Question: I have a connection pool in Glassfish 3.1 to connect to SqlServer 2008 Express, this pool works fine, but when Glassfish is restarted, the connection pool can't ping and stops working. To work again, I go to pool configuration->aditional properties and change host name (ex. localhost to 127.0.0.1), as you can see in this screen.
I've noticed this problem just happens when my application is deployed before server restart... If my application isn't deployed and I restart server, no problem happens when I try to ping the pool. Looking at log file, I can see these warnings at deployment:
'''
[#|2012-06-22T17:24:48.<PHONE>|WARNING|null|null|_ThreadID=1;_ThreadName=Thread-2;|Record begin marker is not a proper value so using default.|#]
[#|2012-06-22T17:24:48.<PHONE>|WARNING|null|null|_ThreadID=1;_ThreadName=Thread-2;|Record end marker is not a proper value so using default.|#]
[#|2012-06-22T17:24:48.<PHONE>|WARNING|null|null|_ThreadID=1;_ThreadName=Thread-2;|Log Format field separator is not a character so using default.|#]
[#|2012-06-22T17:25:20.<PHONE>|WARNING|glassfish3.1.1|org.eclipse.persistence.session.file:/home/hudson/projetos/ERP-HM/modulos-web/erp-web/target/erp-web-0.1.0/WEB-INF/lib/persistencia-erp-0.1.0.jar_erpPU.ejb_or_metadata|_ThreadID=17;_ThreadName=Thread-2;|You have specified multiple ids for the entity class [com.hrgi.persistencia.erp.entidades.Composicao] without specifying an @IdClass. By doing this you may lose the ability to find by identity, distributed cache support etc. Note: You may however use entity manager find operations by passing a list of primary key fields. Else, you will have to use JPQL queries to read your entities. For other id options see @PrimaryKey.|#]
[#|2012-06-22T17:25:41.<PHONE>|WARNING|glassfish3.1.1|org.springframework.beans.GenericTypeAwarePropertyDescriptor|_ThreadID=17;_ThreadName=Thread-2;|Invalid JavaBean property 'armazenador' being accessed! Ambiguous write methods found next to actually used [public void com.hrgi.persistencia.nfe.controladores.ControladorArmazenamentoEmitenteNFe.setArmazenador(com.hrgi.persistencia.nfe.dao.interfaces.IEmitenteDao)]: [public void com.hrgi.persistencia.controladores.ControladorArmazenamento.setArmazenador(com.hrgi.persistencia.dao.IArmazenadorDao)]|#]
[#|2012-06-22T17:25:49.<PHONE>|WARNING|glassfish3.1.1|org.eclipse.persistence.session.file:/home/hudson/projetos/ERP-HM/modulos-web/erp-web/target/erp-web-0.1.0/WEB-INF/lib/persistencia-erp-0.1.0.jar_erpPU.server|_ThreadID=17;_ThreadName=Thread-2;|Multiple [2] JMX MBeanServer instances exist, we will use the server at index [0] : [com.sun.enterprise.v3.admin.DynamicInterceptor@2ed0005e].|#]
[#|2012-06-22T17:25:49.<PHONE>|WARNING|glassfish3.1.1|org.eclipse.persistence.session.file:/home/hudson/projetos/ERP-HM/modulos-web/erp-web/target/erp-web-0.1.0/WEB-INF/lib/persistencia-erp-0.1.0.jar_erpPU.server|_ThreadID=17;_ThreadName=Thread-2;|JMX MBeanServer in use: [com.sun.enterprise.v3.admin.DynamicInterceptor@2ed0005e] from index [0] |#]
[#|2012-06-22T17:25:49.<PHONE>|WARNING|glassfish3.1.1|org.eclipse.persistence.session.file:/home/hudson/projetos/ERP-HM/modulos-web/erp-web/target/erp-web-0.1.0/WEB-INF/lib/persistencia-erp-0.1.0.jar_erpPU.server|_ThreadID=17;_ThreadName=Thread-2;|JMX MBeanServer in use: [com.sun.jmx.mbeanserver.JmxMBeanServer@e40e825] from index [1] |#]
[#|2012-06-22T17:25:52.<PHONE>|INFO|glassfish3.1.1|org.apache.myfaces.webapp.WebConfigParamsLogger|_ThreadID=17;_ThreadName=Thread-2;|No context init parameter 'org.apache.myfaces.ERROR_HANDLER' found.|#]
[#|2012-06-22T17:25:52.<PHONE>|INFO|glassfish3.1.1|org.apache.myfaces.webapp.WebConfigParamsLogger|_ThreadID=17;_ThreadName=Thread-2;|No context init parameter 'org.apache.myfaces.ERROR_TEMPLATE_RESOURCE' found, using default value 'META-INF/rsc/myfaces-dev-error.xml'.|#]
'''
I supressed an javax.mail.MessagingException, because it happens when no password is setted to connect to mail server...
Is there something wrong in my application that is causing this problem??
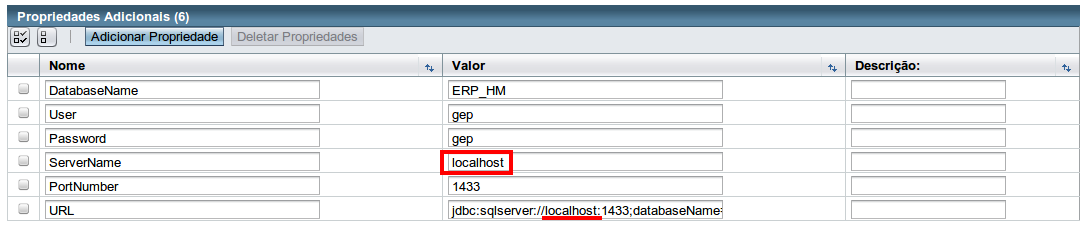
Answer: Solved, the problem was in jndi dataSource...
I simply removed jndi dataSource and used local datasource in the application.